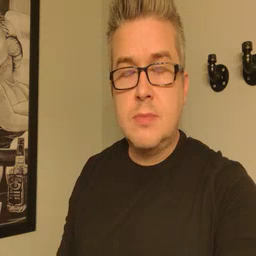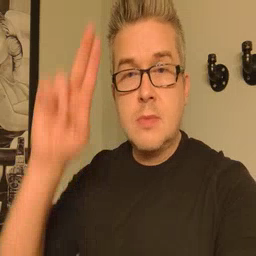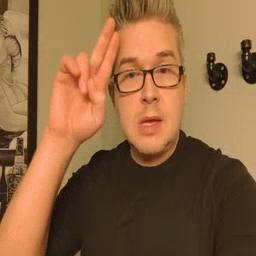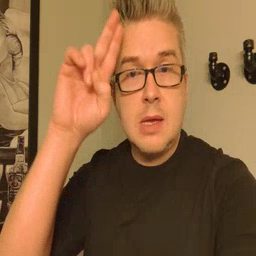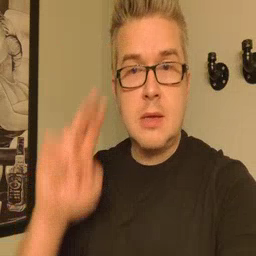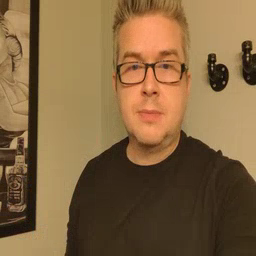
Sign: uncle